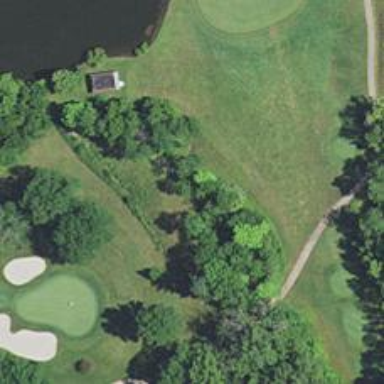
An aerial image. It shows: Service road used as golf cart path.